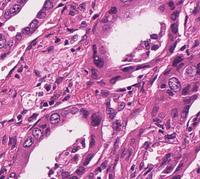
Tumor epithelial tissue: yes
Tumor-associated stroma tissue: yes
Normal tissue: no